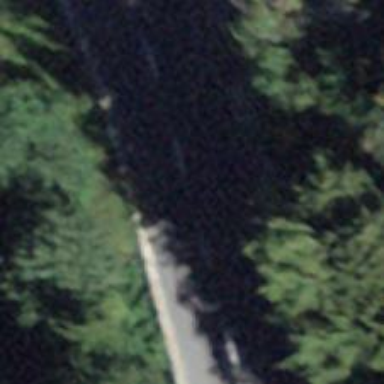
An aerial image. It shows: Primary road with asphalt surface.